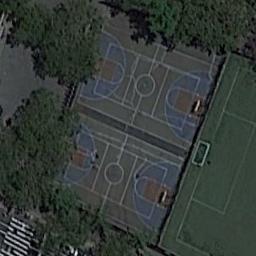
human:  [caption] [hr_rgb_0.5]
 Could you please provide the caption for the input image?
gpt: There is a basketball court between some trees and the grass .

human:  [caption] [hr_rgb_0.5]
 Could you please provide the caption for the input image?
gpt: There are two blue basketball courts beside the green land .

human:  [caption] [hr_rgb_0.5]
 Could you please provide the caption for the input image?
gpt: Two basketball courts surrounded by some trees and a football field beside .

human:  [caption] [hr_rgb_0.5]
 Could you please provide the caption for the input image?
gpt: The basketball courts are surrounded by lawns and trees .

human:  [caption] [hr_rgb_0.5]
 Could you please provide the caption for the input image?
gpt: Numerous trees are near two basketball courts .